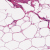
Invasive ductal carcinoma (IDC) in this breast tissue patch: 0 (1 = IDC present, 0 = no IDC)